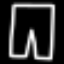
Label: pants